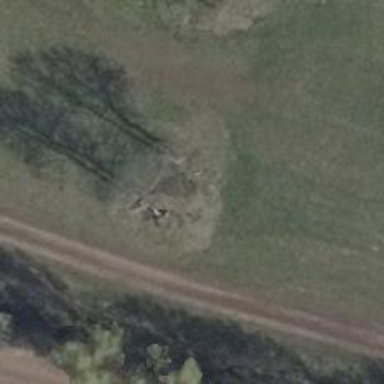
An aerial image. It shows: Semi-deciduous broadleaved tree.